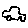
Label: car